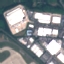
Land use / land cover: Industrial